The plot shows one second of acceleration measured on a rotor kit. What is the most likely rotor condition (normal, misalignment, unbalance, looseness)?
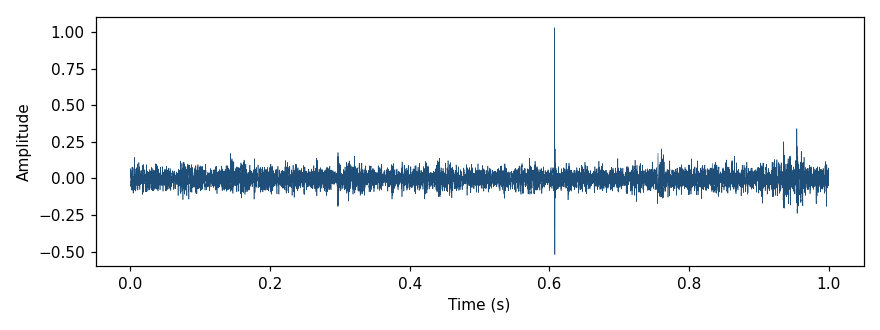
Answer: normal